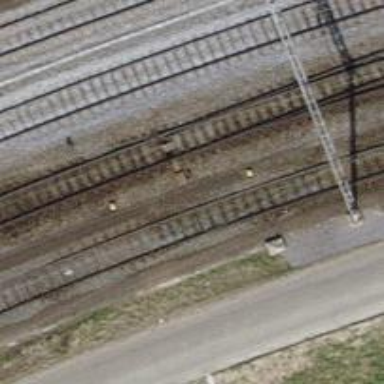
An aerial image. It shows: Railway switch.